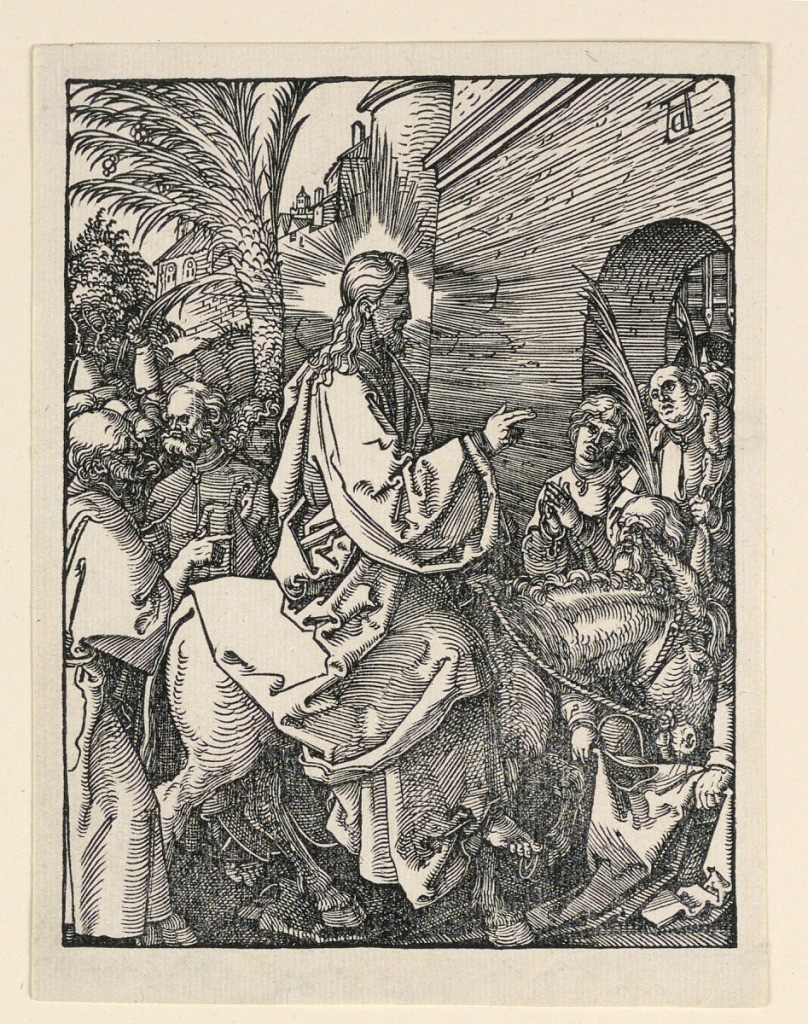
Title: The Entrance of Christ into Jerusalem, from The Little Passion Series
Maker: Albrecht Dürer, German, 1471–1528
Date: ca. 1509–1511
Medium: Woodcut on paper
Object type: Print
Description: Christ, seated on a donkey, is seen in profile, moving toward the right. A crowd of people about Him and at the gate entrance. Monogram of Dürer, seen in reverse, appears above the arch of the gate, upper right.